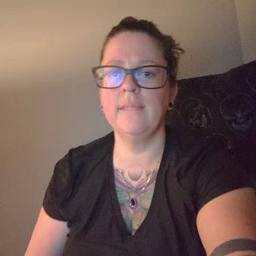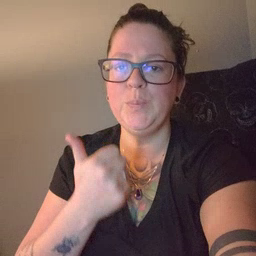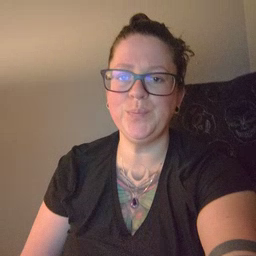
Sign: cute